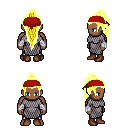
a pixel art fantasy rpg character, male body template, human, dark skin, chain mail, metal pants, gold extra-long topknot hairstyle, red bandana, white cloth bandages, brown shoes, four views (front, back, left, right), 2x2 character sprite sheet, small pixel art, hard edges, no anti-aliasing